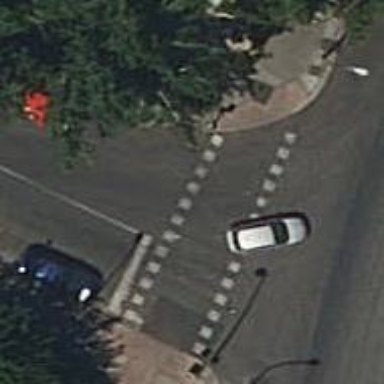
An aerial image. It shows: Footway crossing with marked asphalt surface.